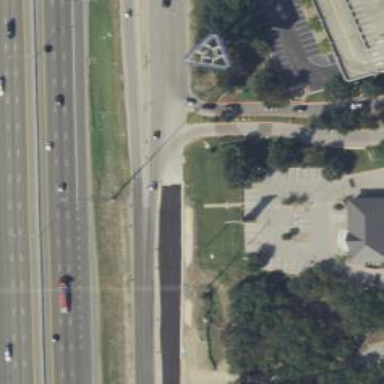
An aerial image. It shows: Secondary road with frontage road alongside.